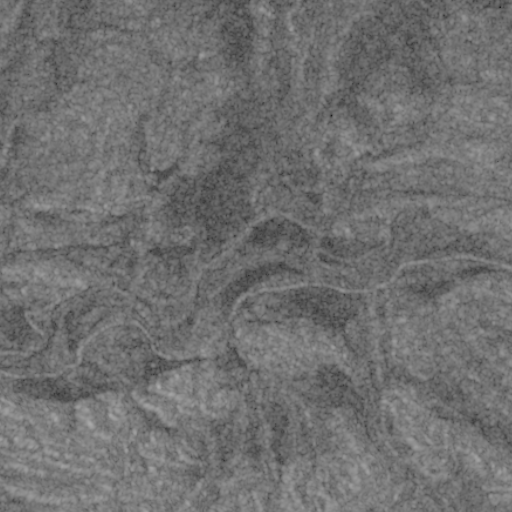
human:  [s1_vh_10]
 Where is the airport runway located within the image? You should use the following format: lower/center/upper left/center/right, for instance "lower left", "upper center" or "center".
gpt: The airport runway is located in the center of the image.
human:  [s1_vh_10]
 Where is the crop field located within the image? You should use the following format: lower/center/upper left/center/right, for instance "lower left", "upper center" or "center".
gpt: The crop field is located in the center left of the image.
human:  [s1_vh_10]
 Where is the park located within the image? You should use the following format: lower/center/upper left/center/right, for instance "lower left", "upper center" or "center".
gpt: There is no park in the image.

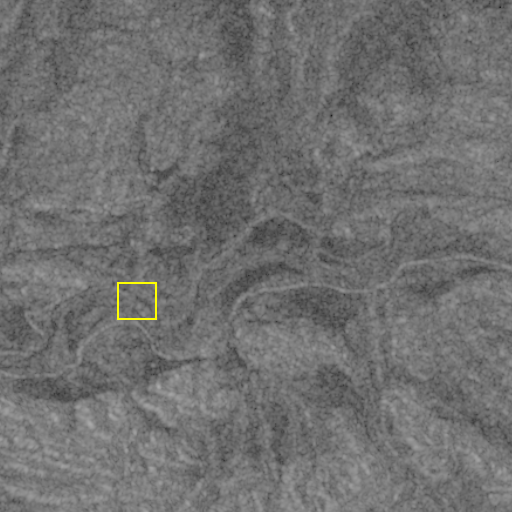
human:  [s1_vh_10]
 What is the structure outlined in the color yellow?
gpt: The structure outlined in yellow is a crop field.
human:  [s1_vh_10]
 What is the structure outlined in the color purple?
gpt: There is no purple outline.